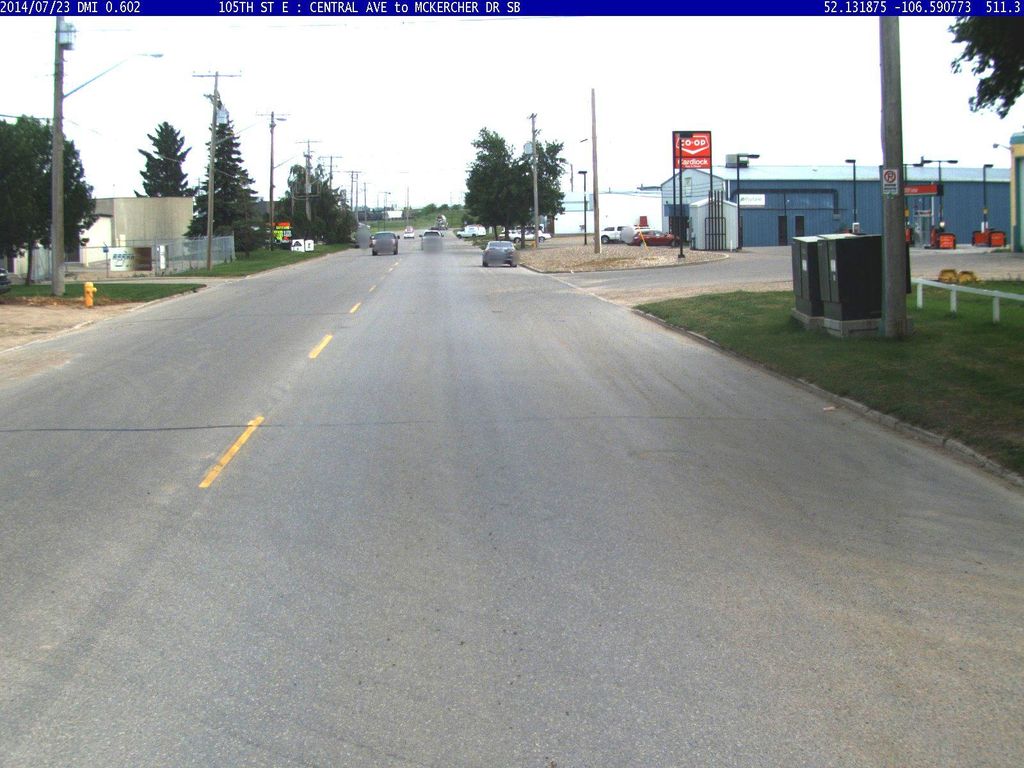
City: saskatoon